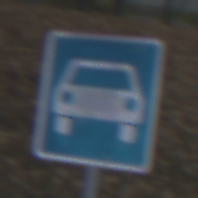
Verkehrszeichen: Kraftfahrstrasse
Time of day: MorningAfternoon
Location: Outdoor (Urban)
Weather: Overcast
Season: NotSpecified
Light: Natural